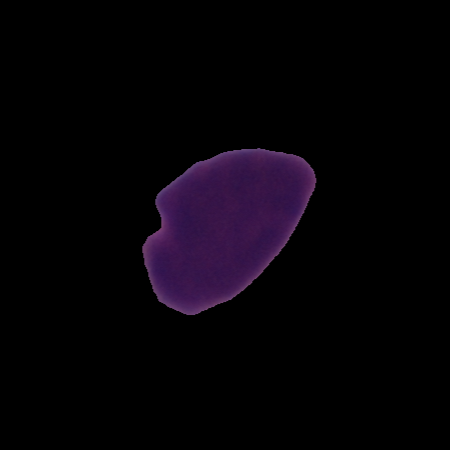
Label: cancer